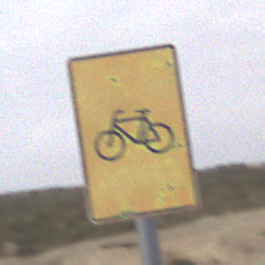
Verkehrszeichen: RadverkehrOhnePfeilsymbol
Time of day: Midday
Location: Outdoor (Nature)
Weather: PartlyCloudy
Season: NotSpecified
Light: Natural